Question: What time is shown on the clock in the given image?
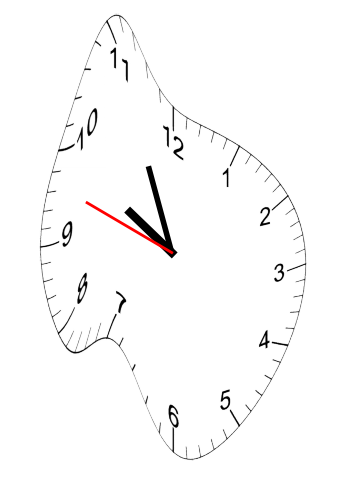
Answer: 09:55:48